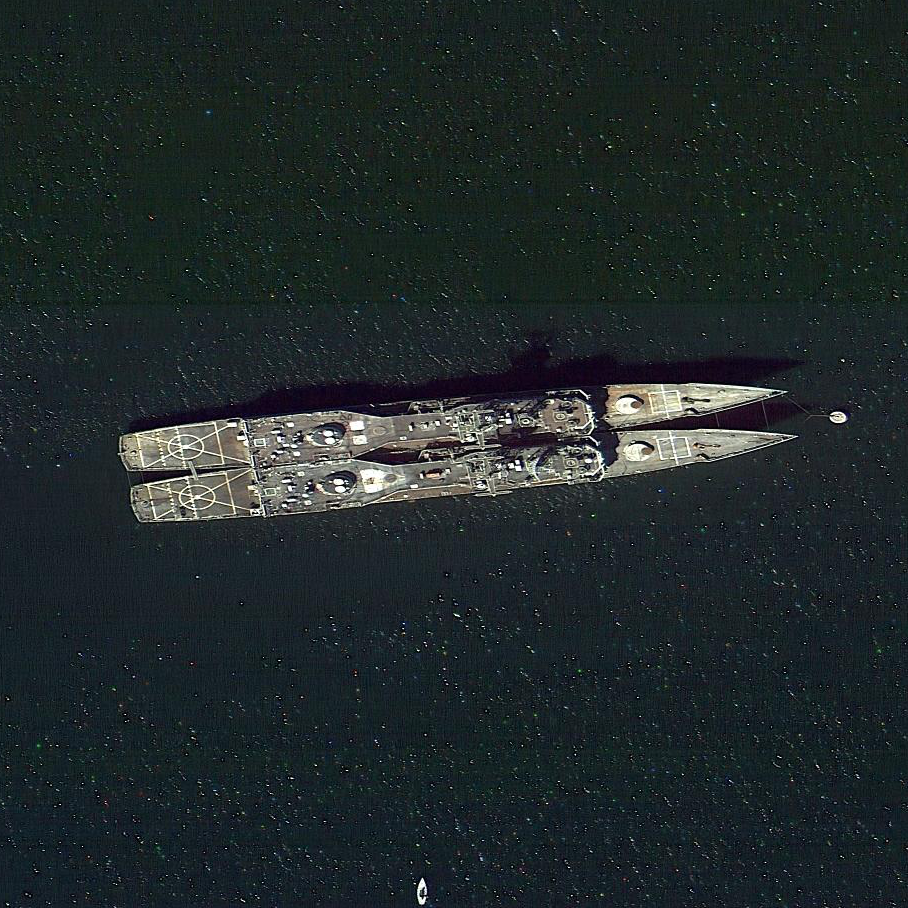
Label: cruiser